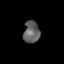
Tissue: lung
Cell type: Epithelial cells
Senescence score: 0.2332
Nuclear area (px): 345
Mean DAPI intensity: 97.786